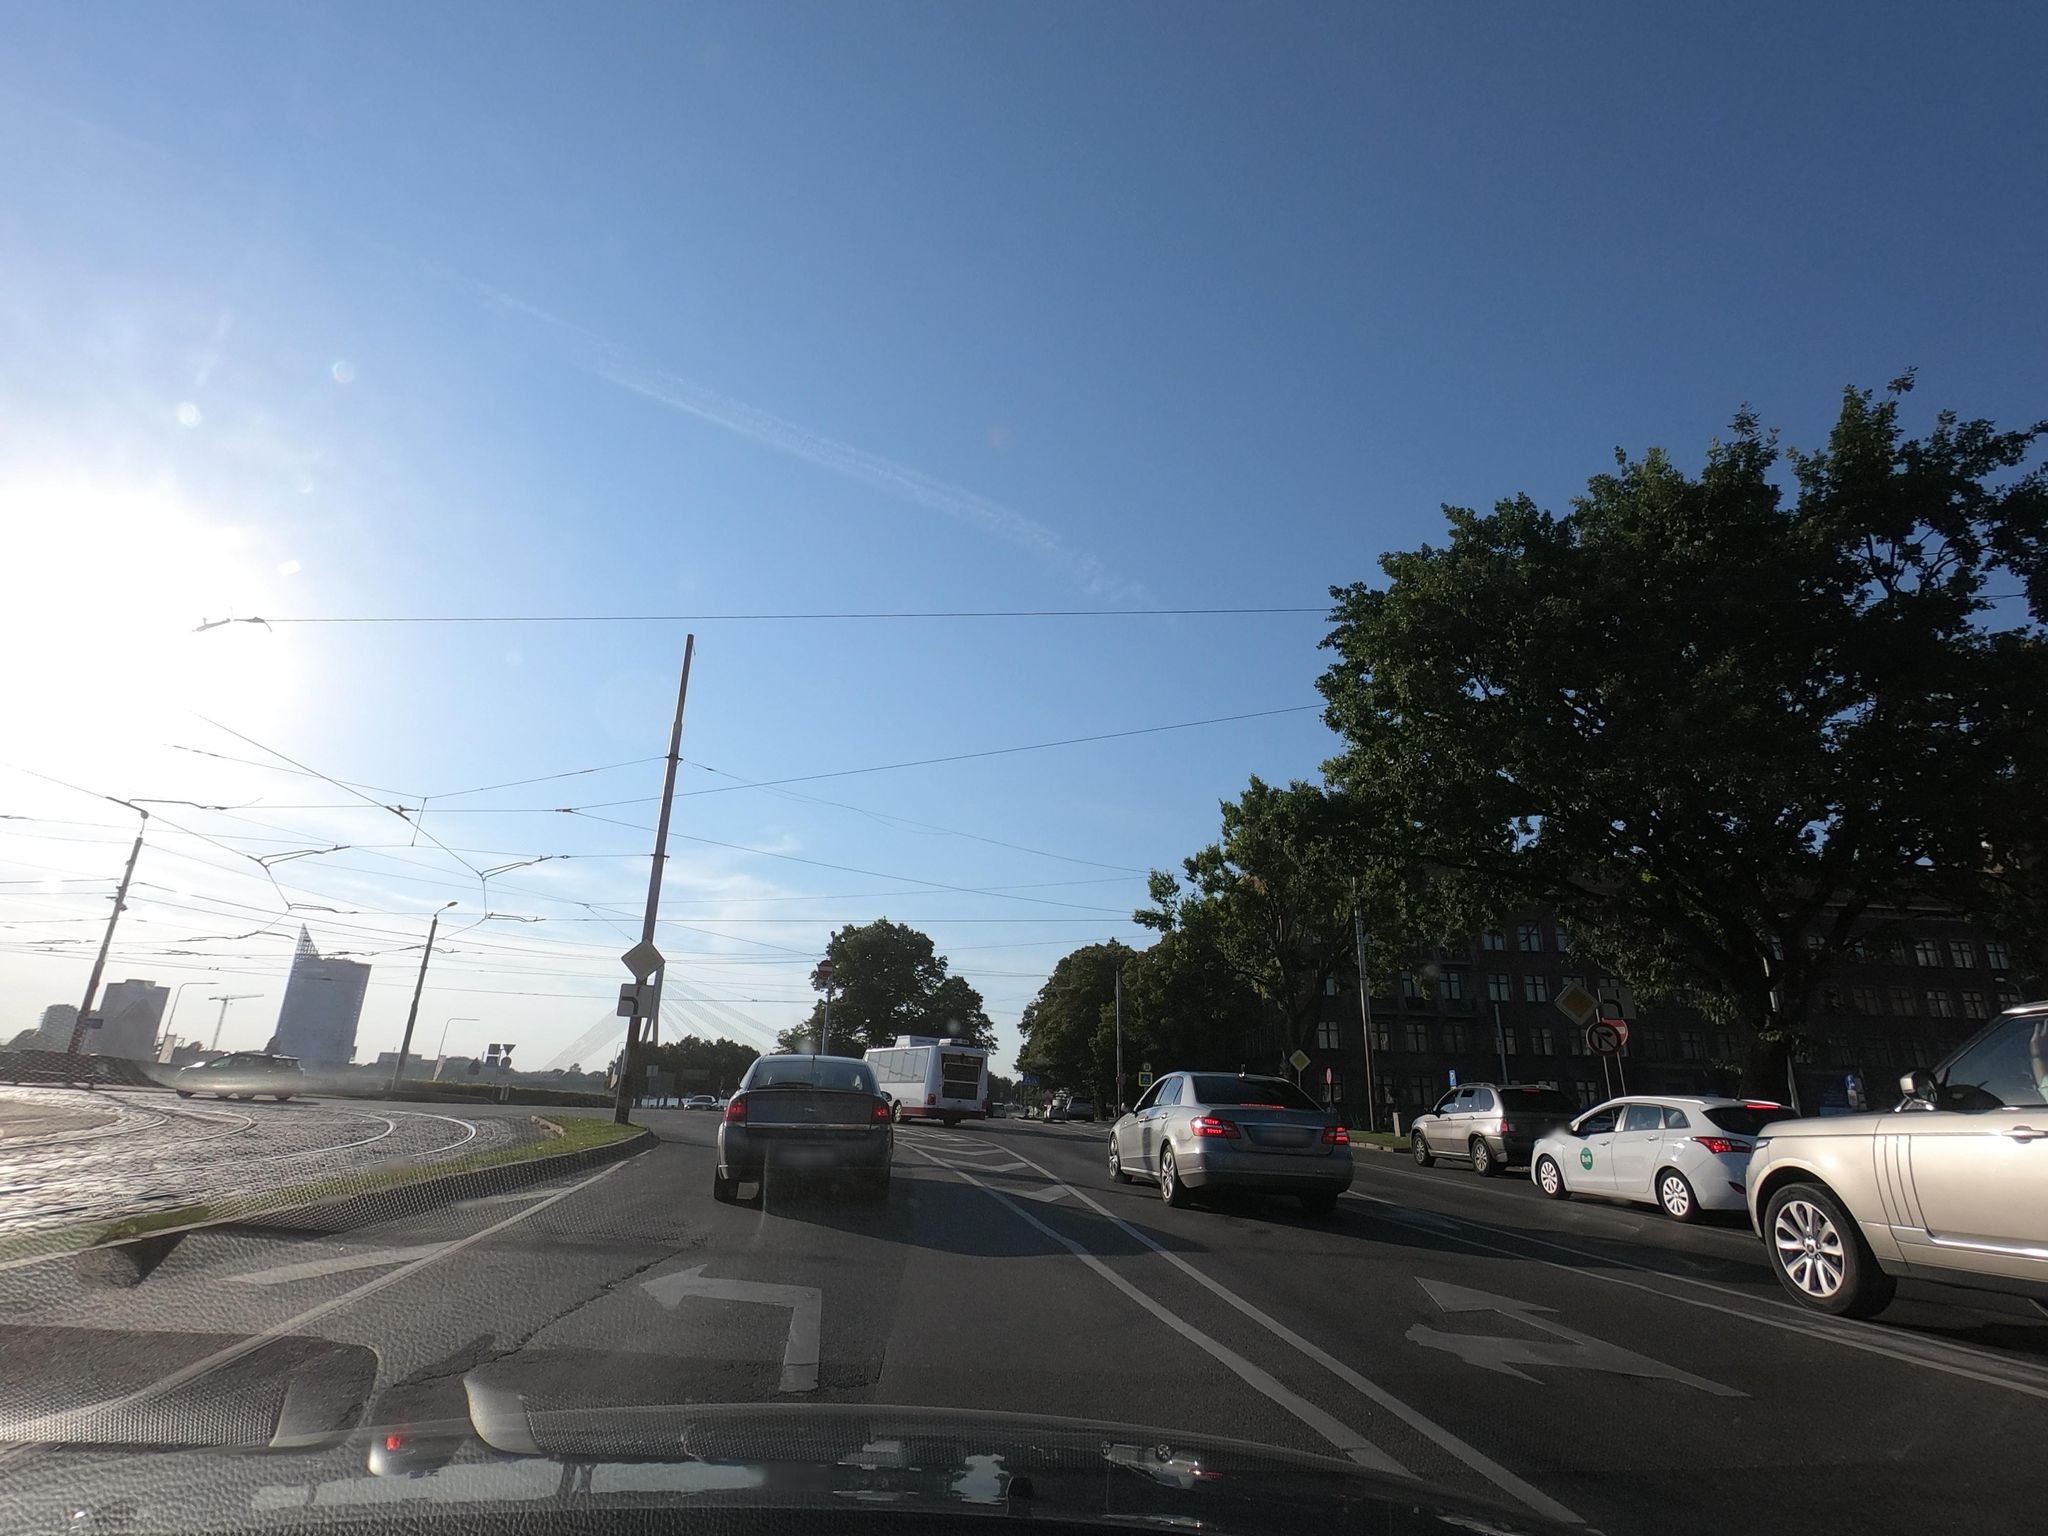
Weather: clear
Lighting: day
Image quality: good
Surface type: driving surface
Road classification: unclassified, service
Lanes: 1
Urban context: urban centre
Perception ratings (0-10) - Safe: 2.31, Lively: 3.96, Beautiful: 1.35, Boring: 2.67, Depressing: 1.45, Wealthy: 2.42